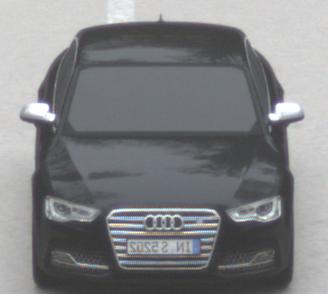
Make: Audi
Model: S5
Detailed model: F5
Model produced from: 2016
Model produced until: 2019
Doors: 2
Color: black
Road condition: dry road
Daytime: morning or afternoon
Contrast: low contrast